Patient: sex F, age 72
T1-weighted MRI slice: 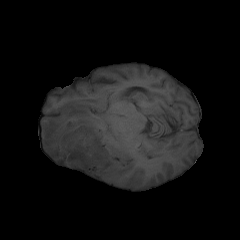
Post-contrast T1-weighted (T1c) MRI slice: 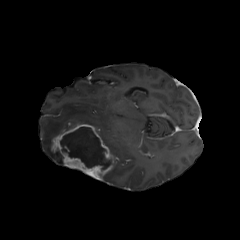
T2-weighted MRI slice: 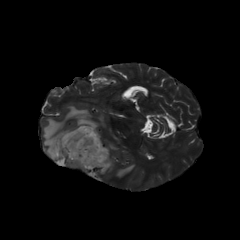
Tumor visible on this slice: yes
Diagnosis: Glioblastoma, IDH-wildtype
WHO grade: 4